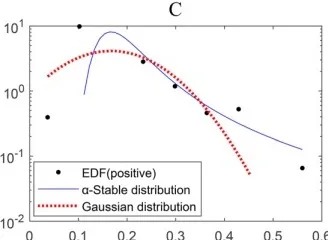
Displaying the results of distribution fitting analysis. (C) Distribution fitting for positive increment of blood glucose values in Period 2, alpha-stable (1.1565, 1, 0.0338, 0.3126) and Gaussian (0.1668, 0.0966).
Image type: pathology (giemsa)